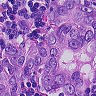
Metastatic tissue present: yes